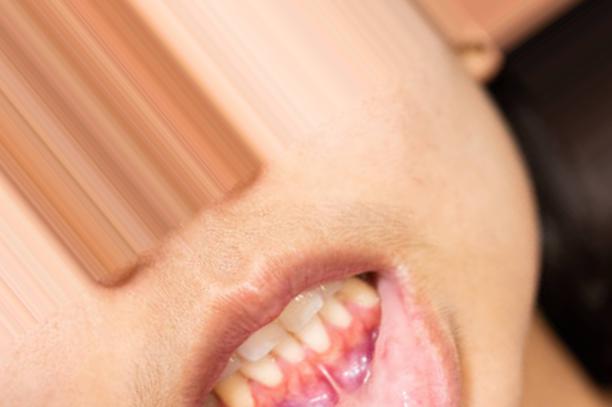
Condition: Mouth Ulcer